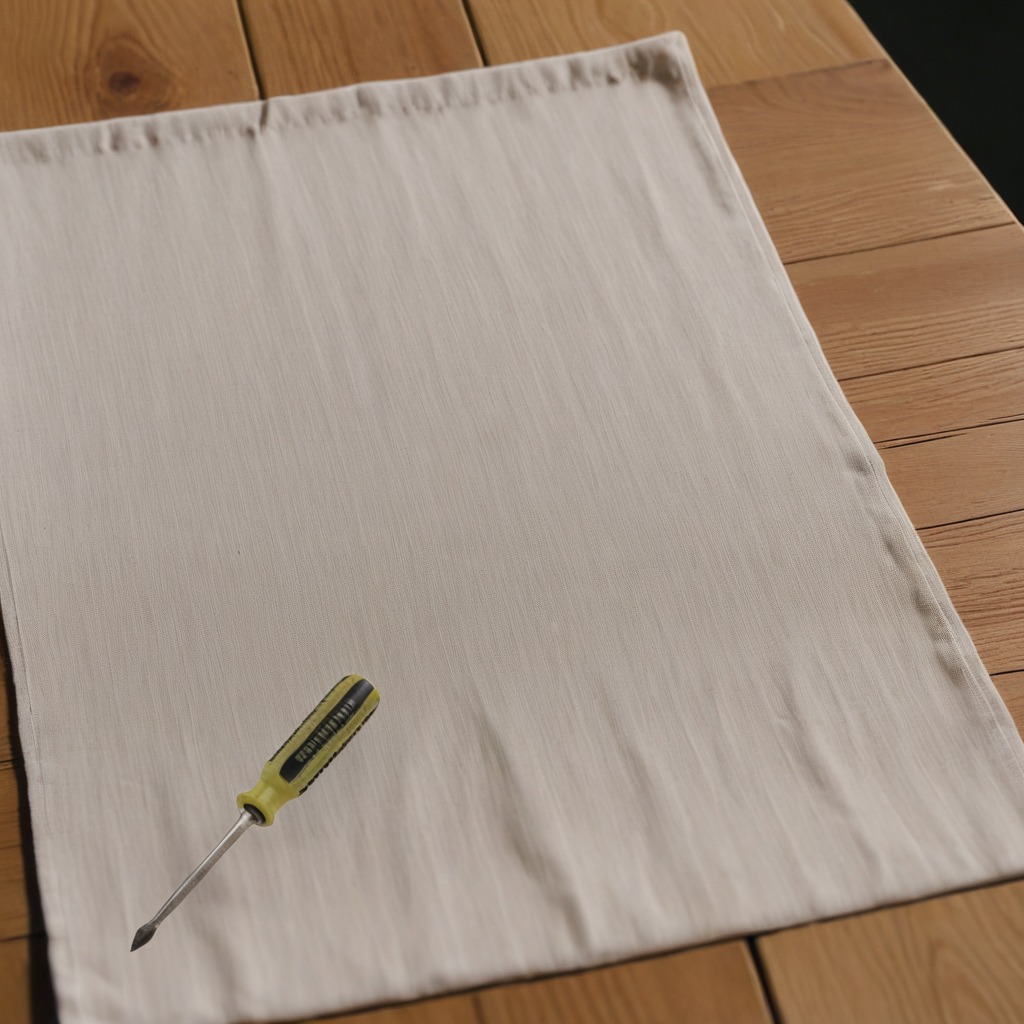
A screwdriver is lying on the wooden table in an outdoor workshop during daytime bright natural light soft shadows worn but beneath the cloth.